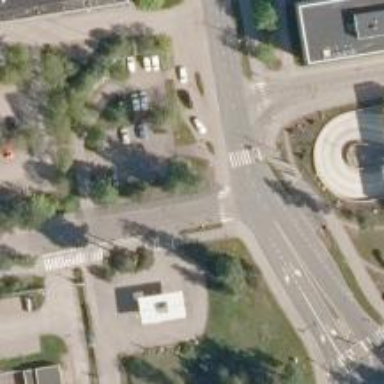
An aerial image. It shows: Marked road crossing.